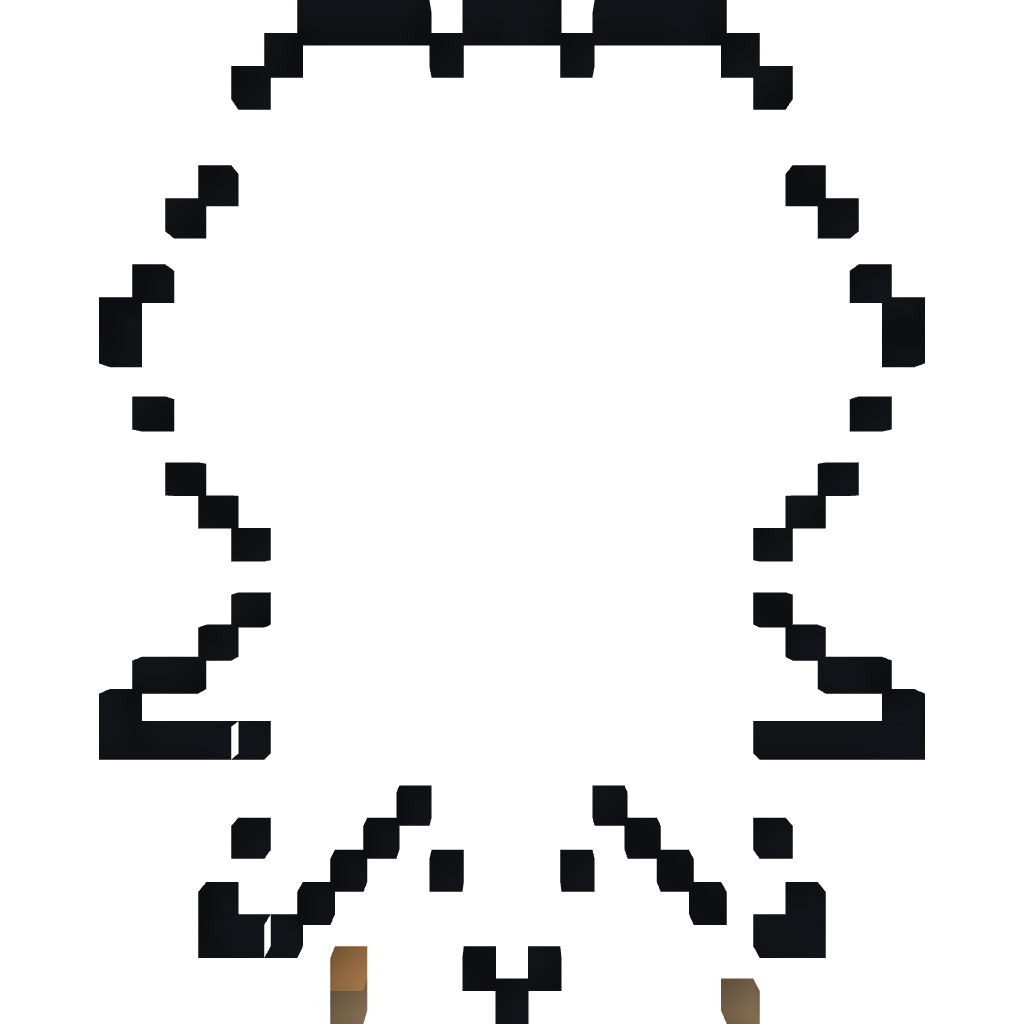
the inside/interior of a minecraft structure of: Kermit